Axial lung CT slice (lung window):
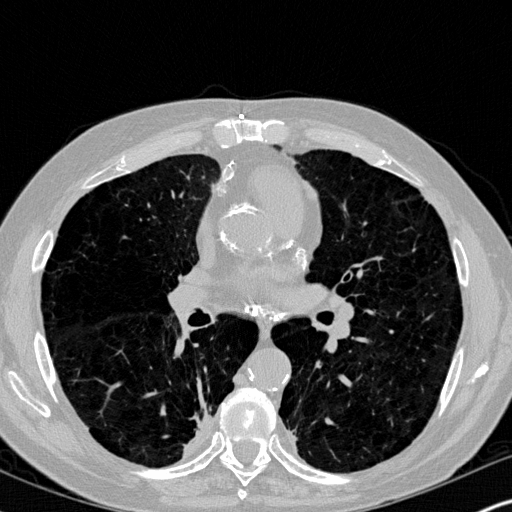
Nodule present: no